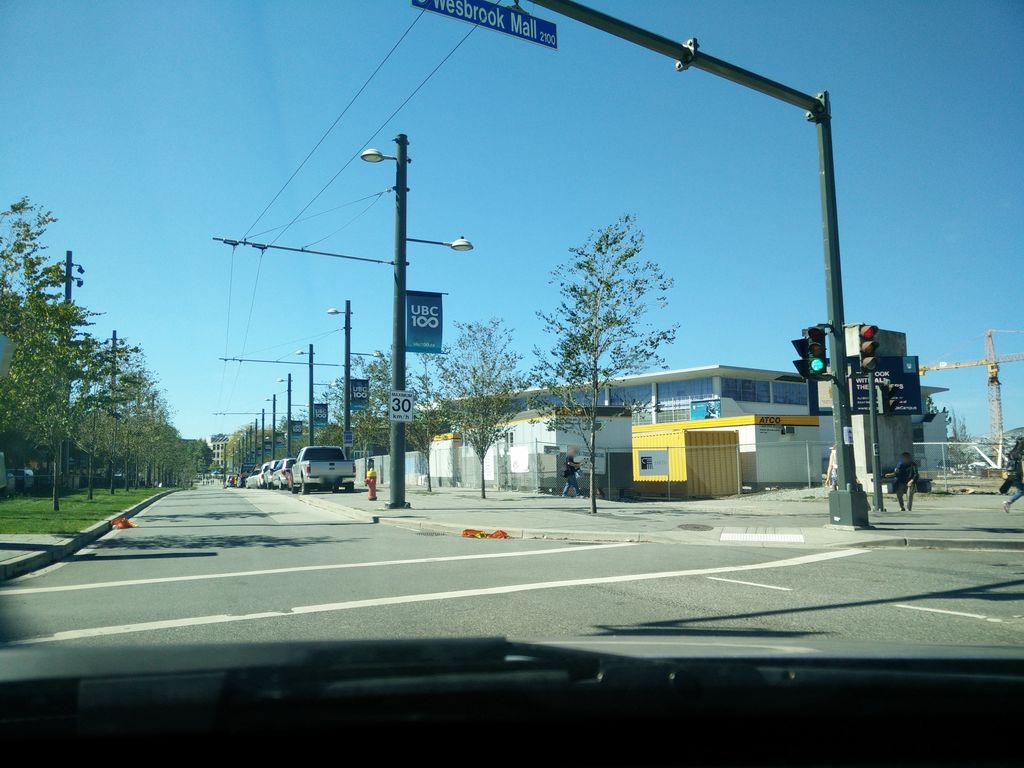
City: vancouver